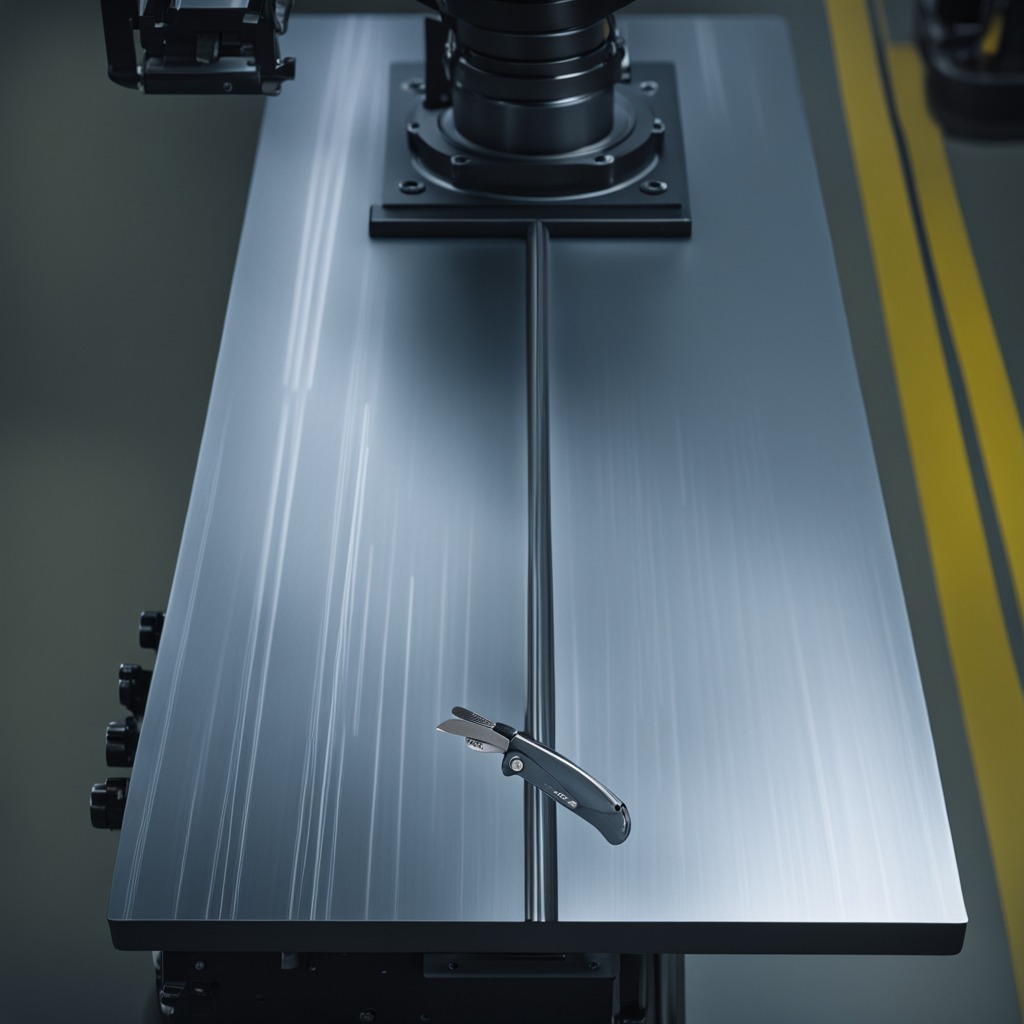
A utility knife is lying on the metal table in a machine shop under fluorescent lights.